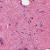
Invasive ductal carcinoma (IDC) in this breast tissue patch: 0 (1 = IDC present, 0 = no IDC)